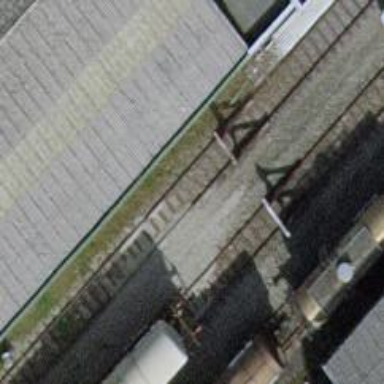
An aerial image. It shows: Railway buffer stop.